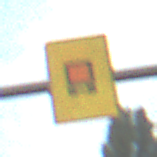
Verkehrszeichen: KennzeichnungspflichtigeFahrzeugeGefaehrlicheGueterOhnePfeilsymbol
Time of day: MorningAfternoon
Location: Outdoor (Suburban)
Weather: Overcast
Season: NotSpecified
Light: Natural